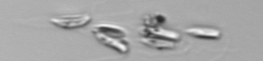
Label: Dinobryon